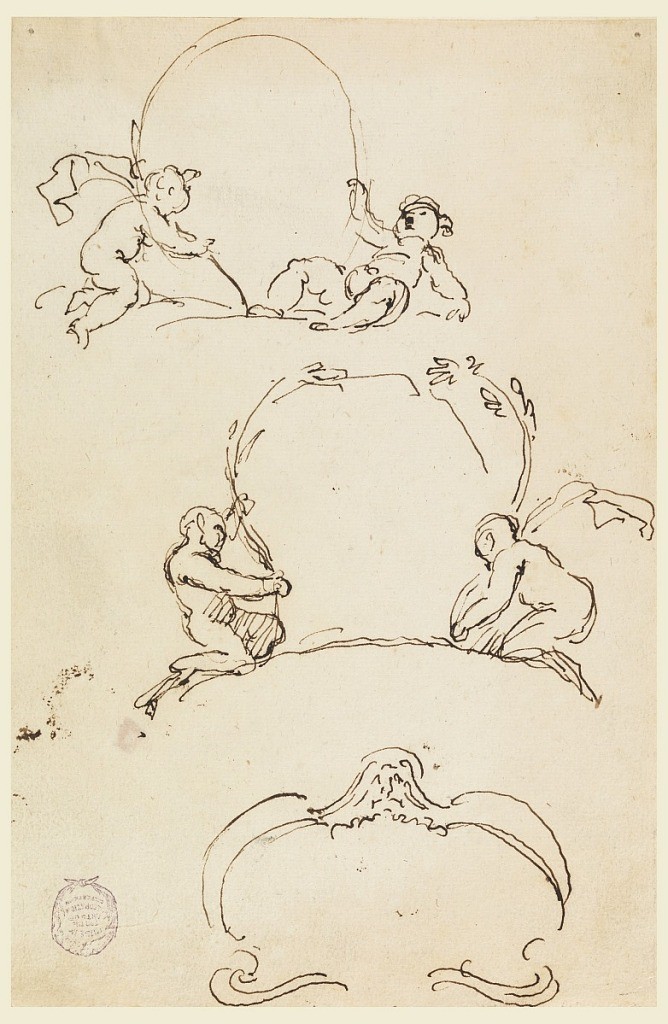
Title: Three sketches of cartouches
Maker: Carlo Marchionni, Italian, 1702–1786
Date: before 1775
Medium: Pen and ink on laid paper
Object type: Drawing
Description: Two sketches show two boys, respectively, with two fauns and trees. One with a mask on top and scrolls.